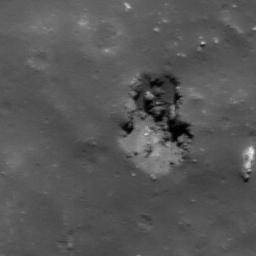
Pit: Tycho 16
Host crater: Tycho
Host type: impact_melt
Lunar coordinates: latitude -43.102, longitude 347.78